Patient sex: M
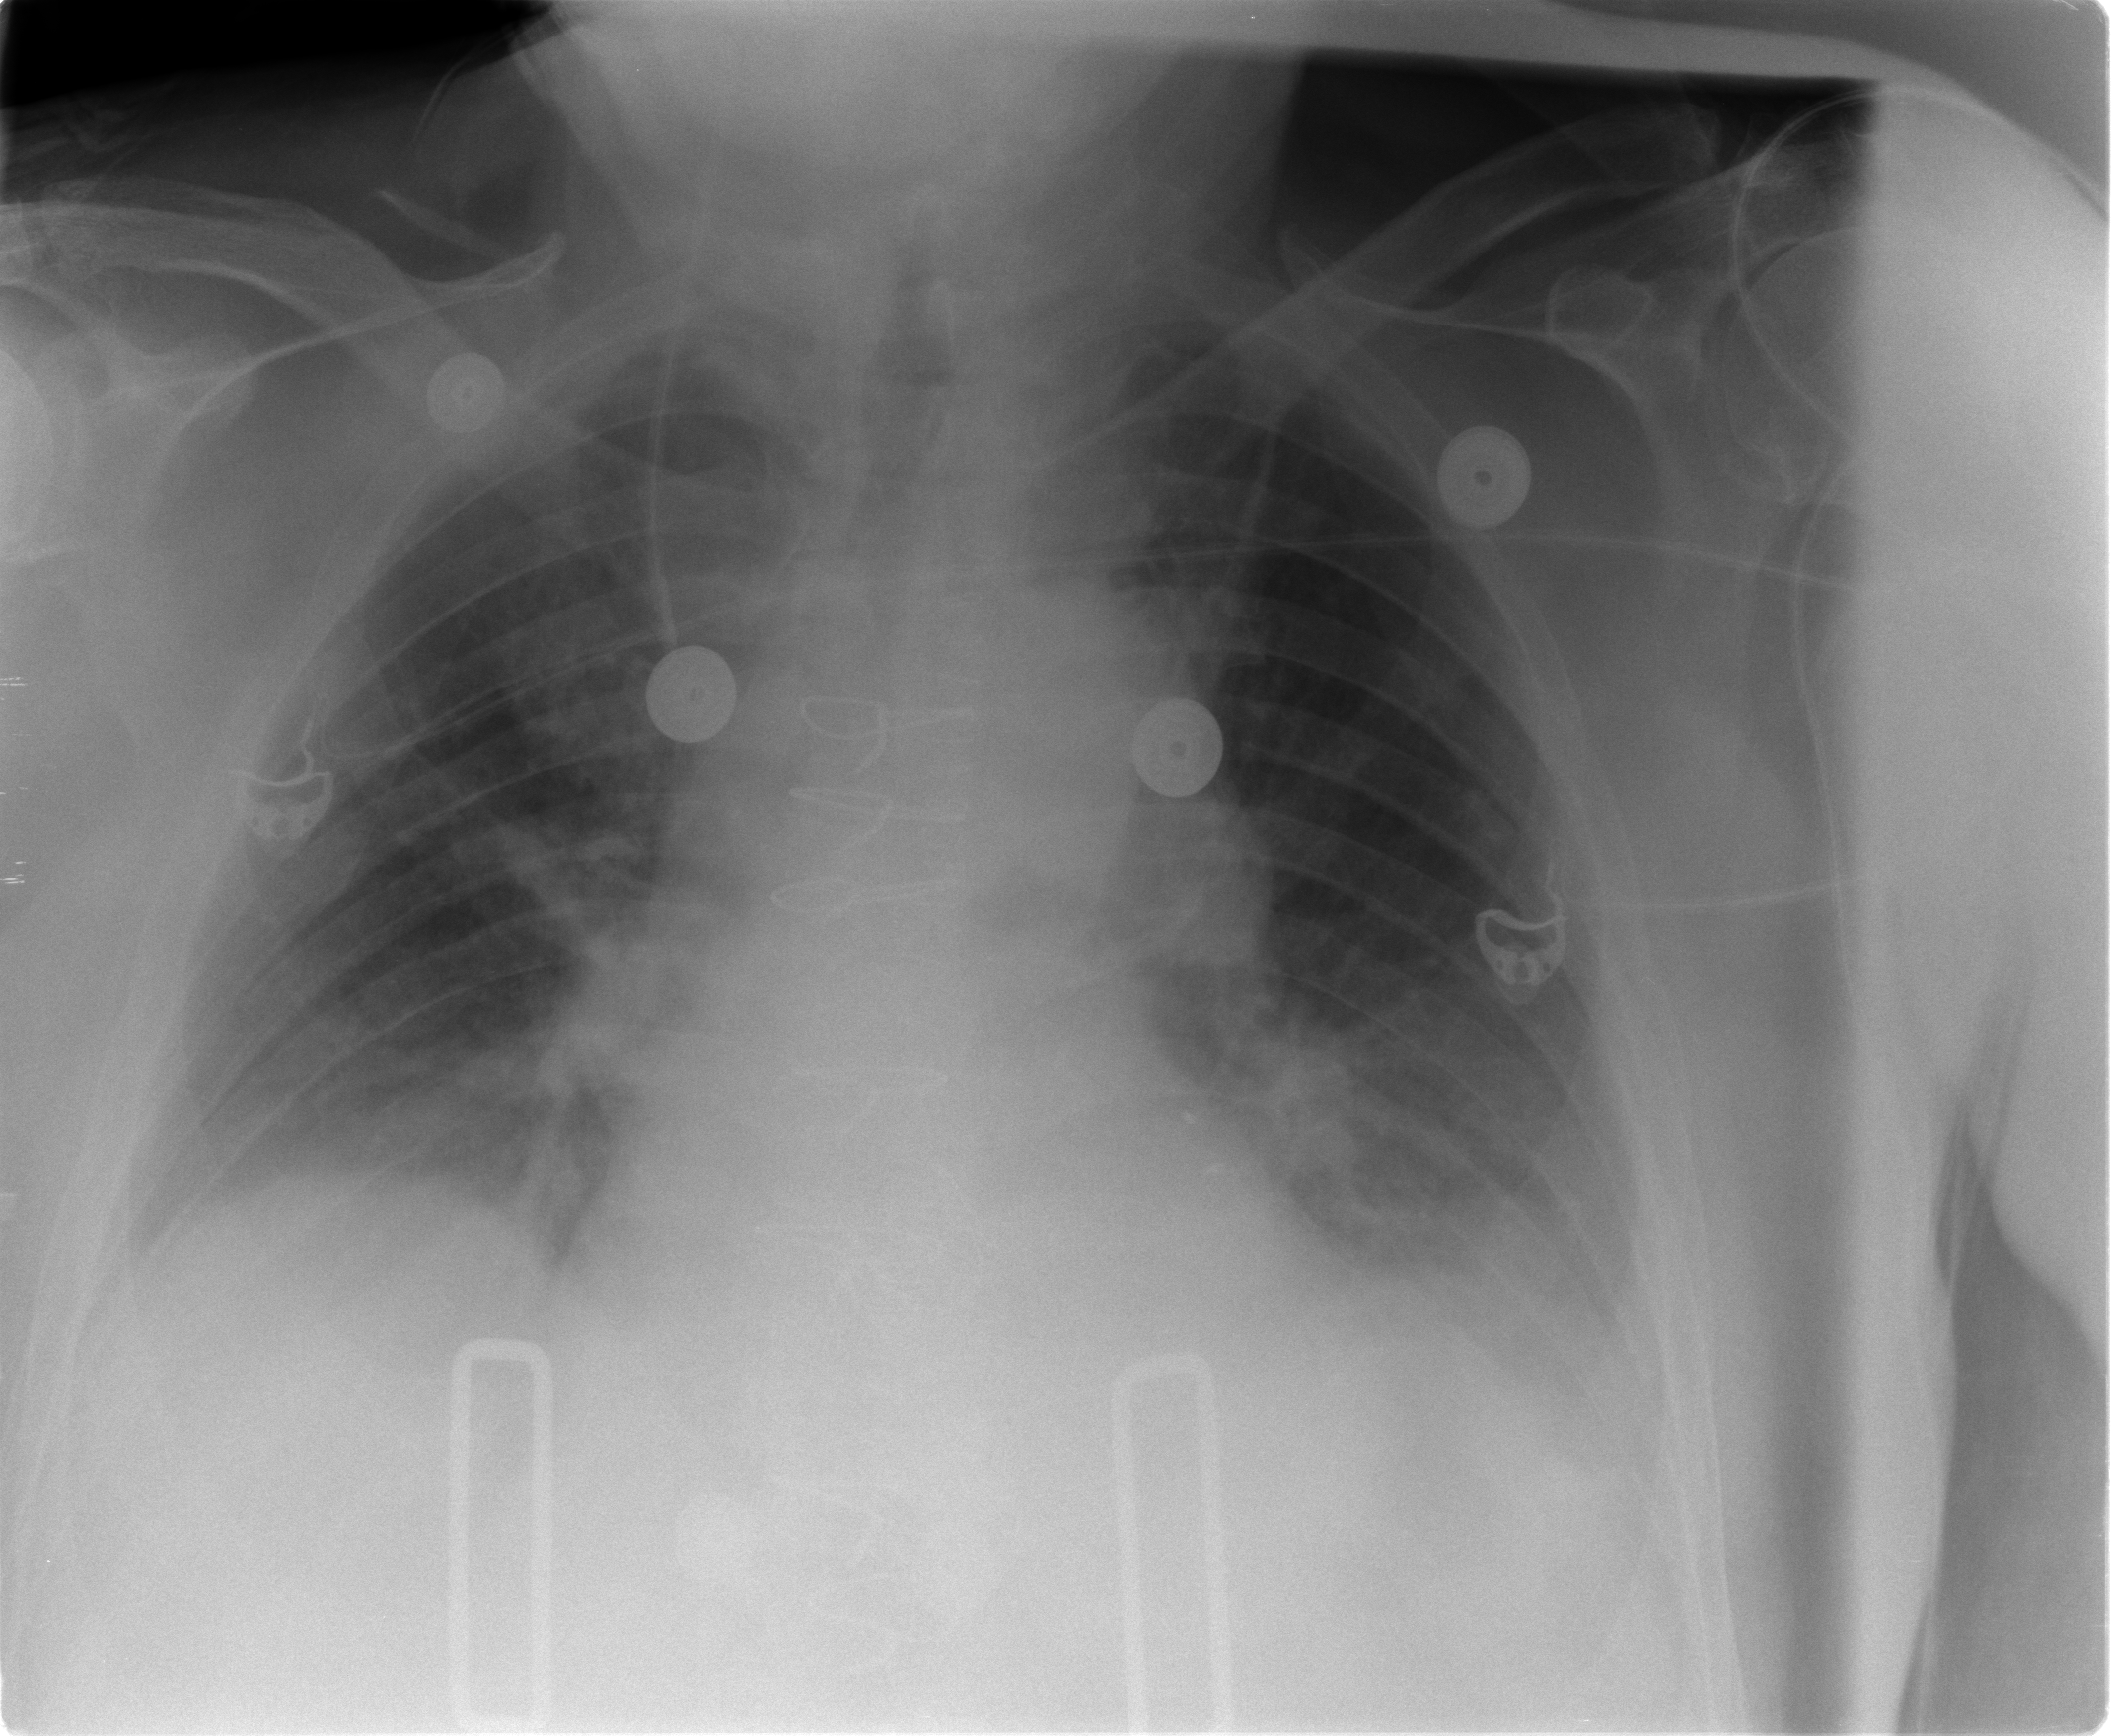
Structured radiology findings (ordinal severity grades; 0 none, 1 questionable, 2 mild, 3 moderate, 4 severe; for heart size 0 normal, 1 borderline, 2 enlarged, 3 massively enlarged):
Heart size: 1
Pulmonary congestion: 2
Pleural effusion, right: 1
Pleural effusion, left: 2
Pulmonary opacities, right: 0
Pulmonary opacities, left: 0
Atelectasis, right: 2
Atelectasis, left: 2